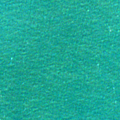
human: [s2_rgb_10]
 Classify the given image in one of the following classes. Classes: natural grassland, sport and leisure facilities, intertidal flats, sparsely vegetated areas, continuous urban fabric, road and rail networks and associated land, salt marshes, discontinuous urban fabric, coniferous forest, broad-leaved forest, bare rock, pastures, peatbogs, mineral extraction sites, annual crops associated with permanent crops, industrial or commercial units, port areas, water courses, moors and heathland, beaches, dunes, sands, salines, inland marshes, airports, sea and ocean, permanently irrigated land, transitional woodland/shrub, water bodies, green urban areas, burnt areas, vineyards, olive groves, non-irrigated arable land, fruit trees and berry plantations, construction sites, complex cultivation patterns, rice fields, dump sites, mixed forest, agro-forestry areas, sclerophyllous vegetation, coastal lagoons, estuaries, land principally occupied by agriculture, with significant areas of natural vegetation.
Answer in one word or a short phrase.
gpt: sea and ocean